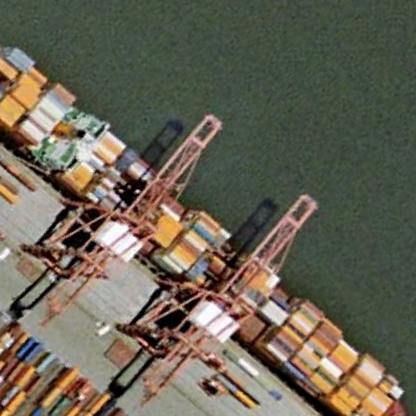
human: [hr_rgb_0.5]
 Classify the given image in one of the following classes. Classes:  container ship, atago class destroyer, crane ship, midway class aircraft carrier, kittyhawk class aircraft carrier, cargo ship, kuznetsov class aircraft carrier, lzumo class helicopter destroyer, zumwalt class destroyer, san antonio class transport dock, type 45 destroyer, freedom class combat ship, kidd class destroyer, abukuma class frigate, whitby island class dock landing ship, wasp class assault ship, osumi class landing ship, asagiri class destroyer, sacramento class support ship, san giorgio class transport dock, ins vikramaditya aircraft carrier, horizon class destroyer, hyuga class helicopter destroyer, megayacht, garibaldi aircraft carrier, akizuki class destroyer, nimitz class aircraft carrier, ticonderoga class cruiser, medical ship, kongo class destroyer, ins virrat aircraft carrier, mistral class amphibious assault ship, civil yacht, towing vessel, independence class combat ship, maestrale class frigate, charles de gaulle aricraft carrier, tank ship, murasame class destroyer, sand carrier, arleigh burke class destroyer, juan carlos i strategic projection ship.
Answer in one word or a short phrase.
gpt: Container ship